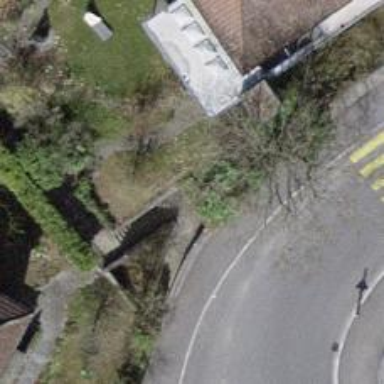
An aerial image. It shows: Road with steps.